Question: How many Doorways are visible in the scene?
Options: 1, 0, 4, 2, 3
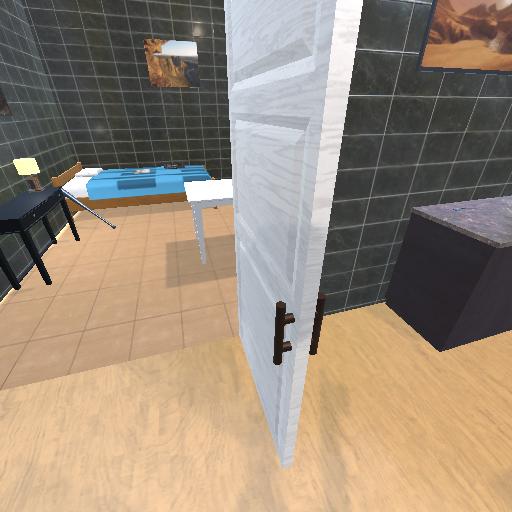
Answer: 1